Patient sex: F
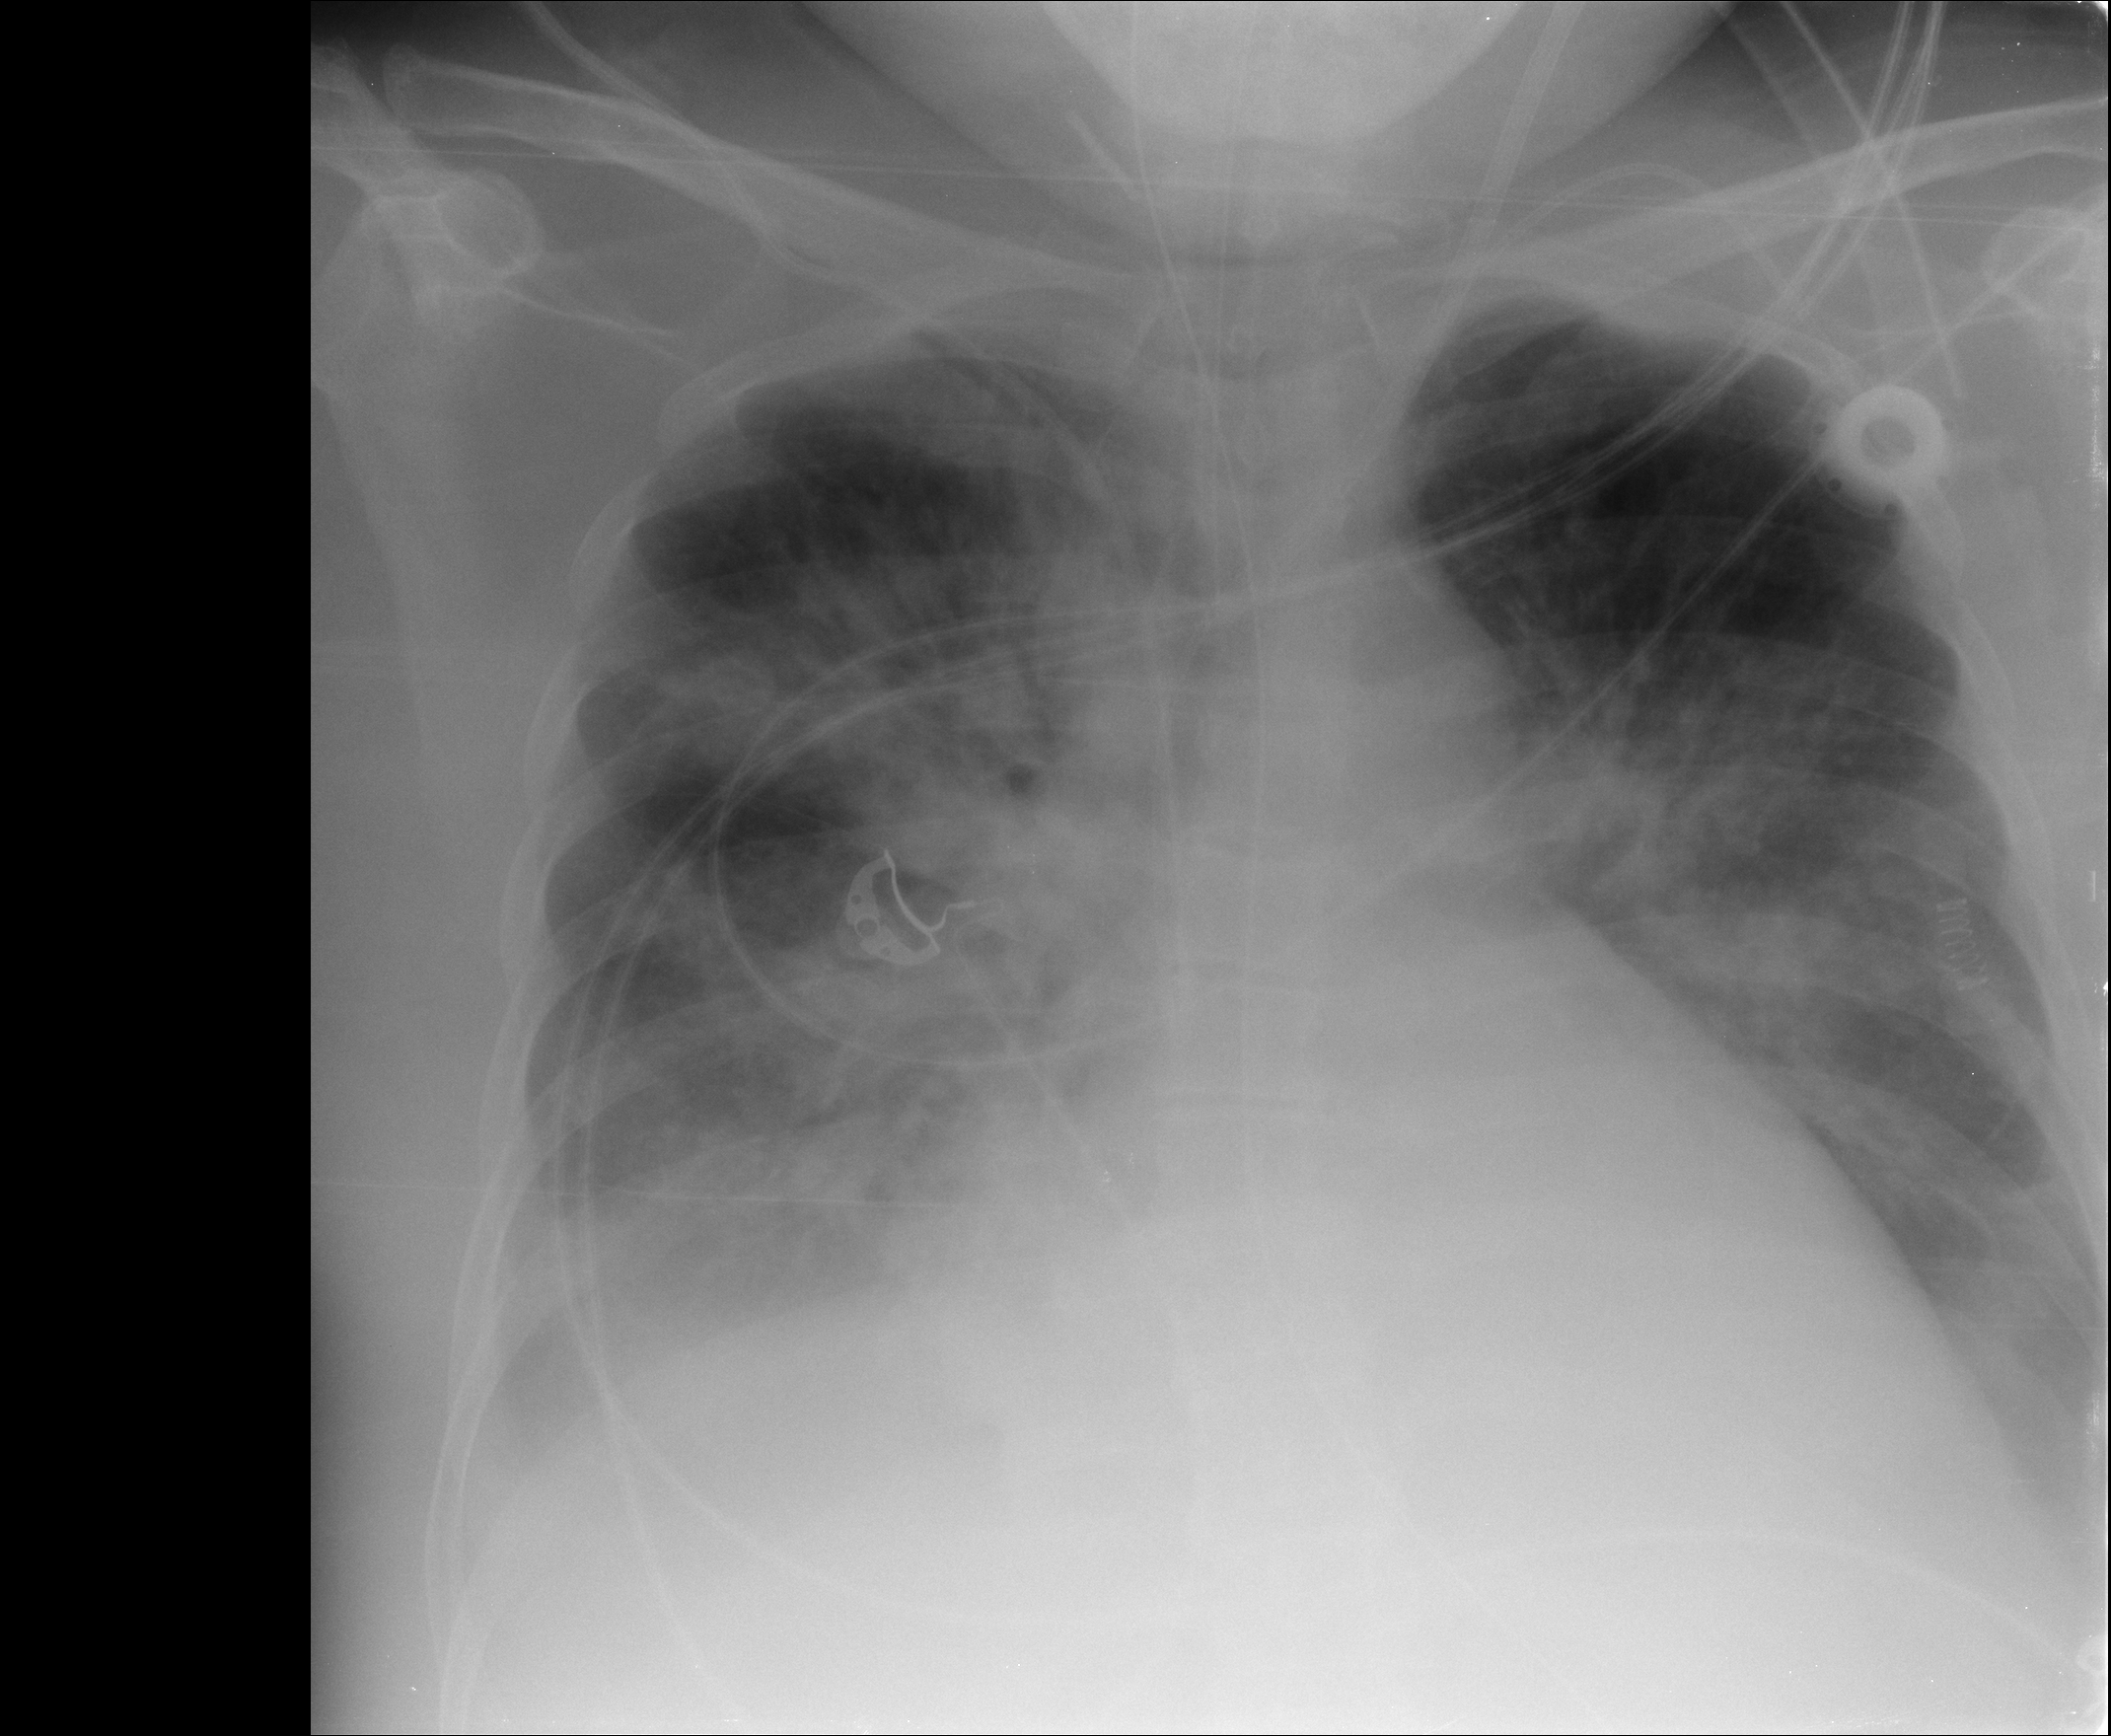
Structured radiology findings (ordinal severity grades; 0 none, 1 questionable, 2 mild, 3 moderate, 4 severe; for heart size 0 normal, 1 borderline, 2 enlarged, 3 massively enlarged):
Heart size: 2
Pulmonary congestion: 3
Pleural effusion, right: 3
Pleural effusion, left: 3
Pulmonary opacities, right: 3
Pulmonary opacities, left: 3
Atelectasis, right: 2
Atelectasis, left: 2